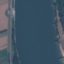
Land use / land cover: River